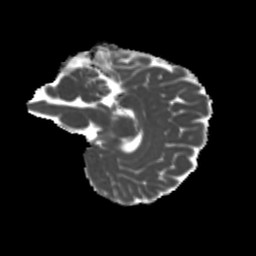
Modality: MD
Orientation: sagittal
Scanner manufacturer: siemens
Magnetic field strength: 3 T
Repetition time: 4 s
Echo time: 0.0594 s